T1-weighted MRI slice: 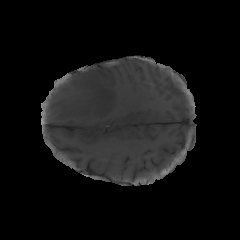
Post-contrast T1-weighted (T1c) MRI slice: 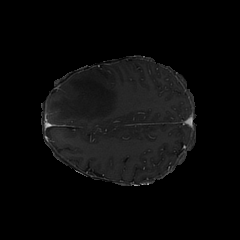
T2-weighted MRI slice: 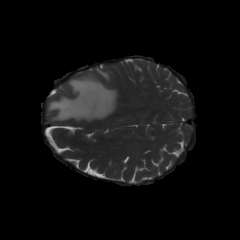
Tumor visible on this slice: yes